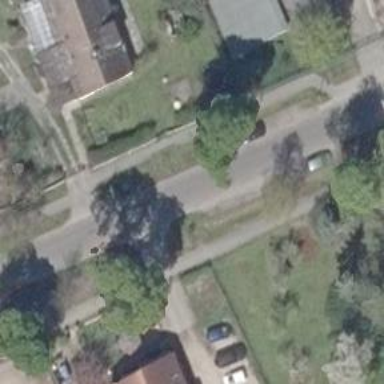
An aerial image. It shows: Tertiary road with asphalt surface and separate sidewalk.